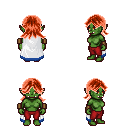
a pixel art fantasy rpg character, female body template, orc, green skin, white trimmed cape, red pants, red loose hair, leather bracers, four views (front, back, left, right), 2x2 character sprite sheet, small pixel art, hard edges, no anti-aliasing